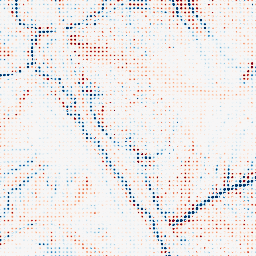
Category: edge_preserving
Decomposition family: median
Decomposition parameters: size: 11
Upsampling method: sinc_blackman
Upsampling parameters: scale: 8
kernel_size: 4
Upsampling scale: 8